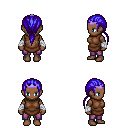
a pixel art fantasy rpg character, female body template, human, dark skin, brown tunic, magenta pants, blue ponytail hairstyle, purple tiara, white cloth bandages, four views (front, back, left, right), 2x2 character sprite sheet, small pixel art, hard edges, no anti-aliasing